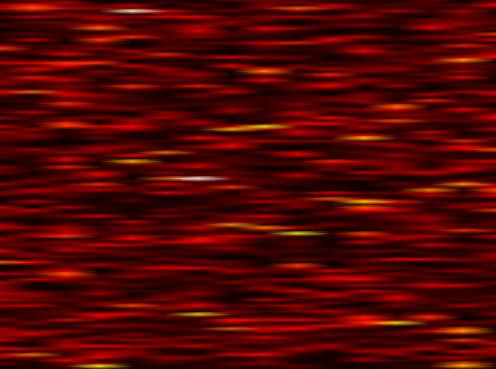
Label: UFMC